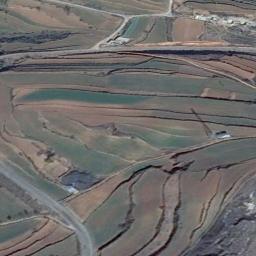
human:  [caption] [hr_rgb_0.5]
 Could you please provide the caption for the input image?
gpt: There is a winding path through the green terraces .

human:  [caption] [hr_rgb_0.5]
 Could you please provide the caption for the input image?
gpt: There are bare and green terrace .

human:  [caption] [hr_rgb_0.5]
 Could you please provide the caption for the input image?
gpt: There are paths and houses in a patch of brown and green terraces .

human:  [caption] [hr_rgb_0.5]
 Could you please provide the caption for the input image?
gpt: There are many green plants on the terrace .

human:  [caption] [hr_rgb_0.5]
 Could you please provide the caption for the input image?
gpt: There are many green terraces and brown ones .